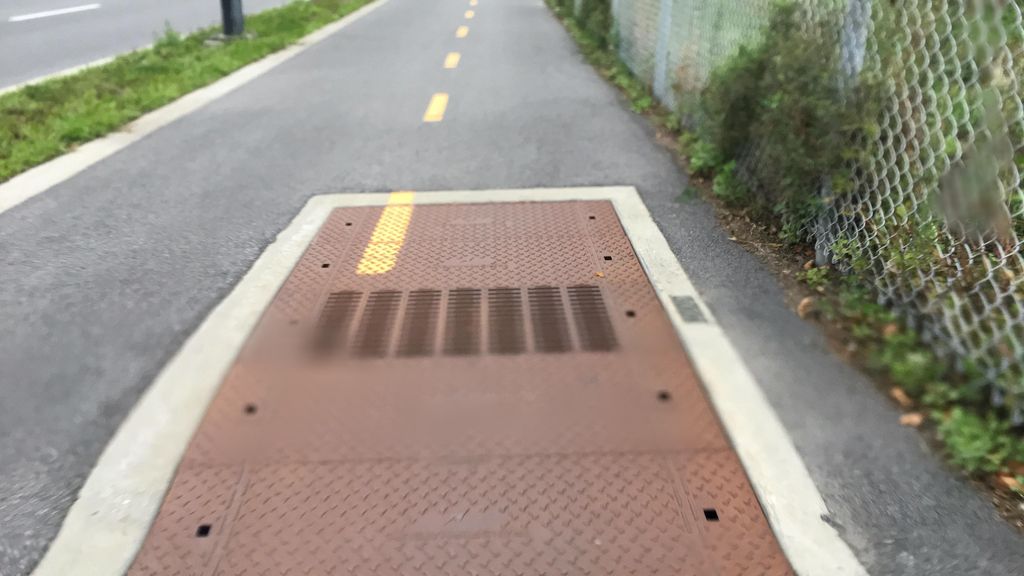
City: montreal